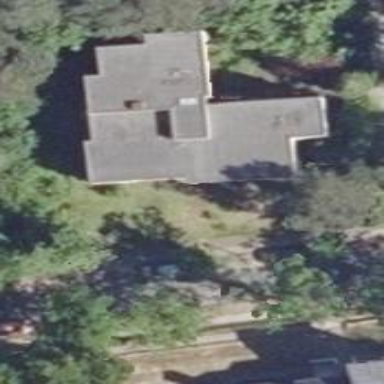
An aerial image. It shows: Flat-roofed apartment building.